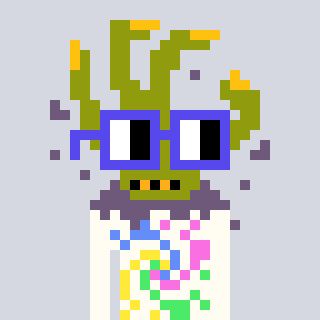
a pixel art character with square blue glasses, a zombie-hand-shaped head and a grayscale-colored body on a cool background